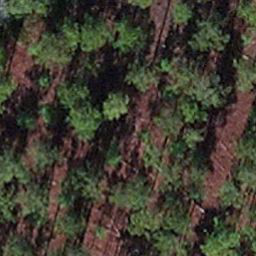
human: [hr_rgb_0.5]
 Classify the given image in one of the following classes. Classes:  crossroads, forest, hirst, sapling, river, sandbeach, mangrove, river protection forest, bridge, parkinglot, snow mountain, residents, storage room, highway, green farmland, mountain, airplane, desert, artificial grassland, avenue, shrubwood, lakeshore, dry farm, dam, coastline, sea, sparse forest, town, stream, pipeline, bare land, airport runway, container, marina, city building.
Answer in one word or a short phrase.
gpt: sapling